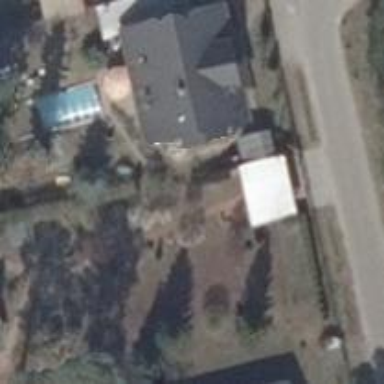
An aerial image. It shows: Detached building with gabled roof.